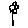
Label: flower